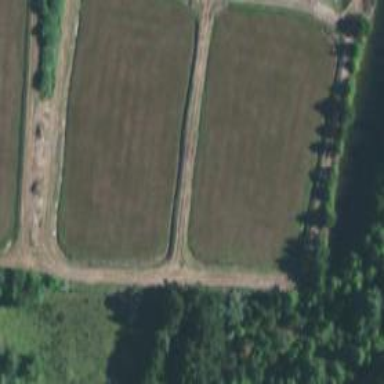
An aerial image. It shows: Farmland with cranberries as the crop.